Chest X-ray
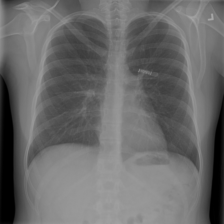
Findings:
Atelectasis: negative
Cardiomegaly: negative
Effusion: negative
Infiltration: negative
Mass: negative
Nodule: negative
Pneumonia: negative
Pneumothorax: negative
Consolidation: negative
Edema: negative
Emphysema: negative
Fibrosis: negative
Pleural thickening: negative
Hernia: negative